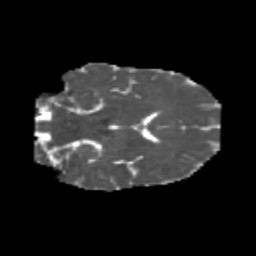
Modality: MD
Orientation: coronal
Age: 47
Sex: female
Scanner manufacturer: siemens
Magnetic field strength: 3 T
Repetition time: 1.8 s
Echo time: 0.07 s